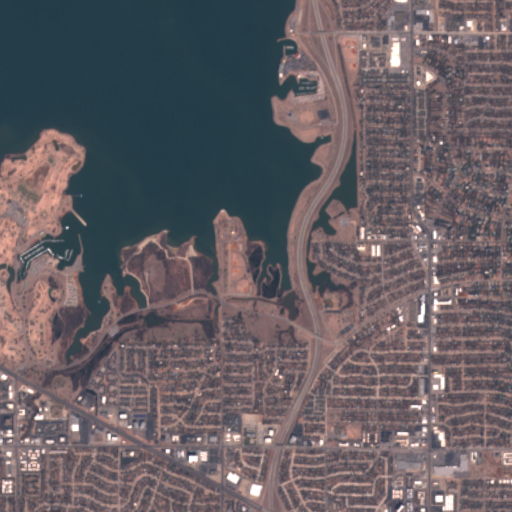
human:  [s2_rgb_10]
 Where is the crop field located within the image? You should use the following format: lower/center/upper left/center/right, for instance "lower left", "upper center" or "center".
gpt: The crop field is located in the upper right of the image.
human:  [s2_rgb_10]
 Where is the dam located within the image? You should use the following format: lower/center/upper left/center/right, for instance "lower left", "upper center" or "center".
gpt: The dam is located in the upper left of the image.
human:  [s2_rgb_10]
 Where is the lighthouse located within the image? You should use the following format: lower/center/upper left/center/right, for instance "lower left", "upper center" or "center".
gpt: The lighthouse is located in the upper center of the image.
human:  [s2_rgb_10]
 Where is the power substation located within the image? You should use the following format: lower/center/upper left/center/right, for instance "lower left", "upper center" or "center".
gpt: The power substation is located in the center left of the image.
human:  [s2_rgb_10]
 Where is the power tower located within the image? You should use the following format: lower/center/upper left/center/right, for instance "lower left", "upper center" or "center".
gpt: The power tower is located in the lower left of the image.
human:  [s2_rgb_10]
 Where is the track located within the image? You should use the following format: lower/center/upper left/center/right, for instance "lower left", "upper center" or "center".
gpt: The track is located in the lower right of the image.
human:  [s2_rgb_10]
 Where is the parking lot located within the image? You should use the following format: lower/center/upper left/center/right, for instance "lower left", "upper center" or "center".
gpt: There is no parking lot in the image.